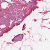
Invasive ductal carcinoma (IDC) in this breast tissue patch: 0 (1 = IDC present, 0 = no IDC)